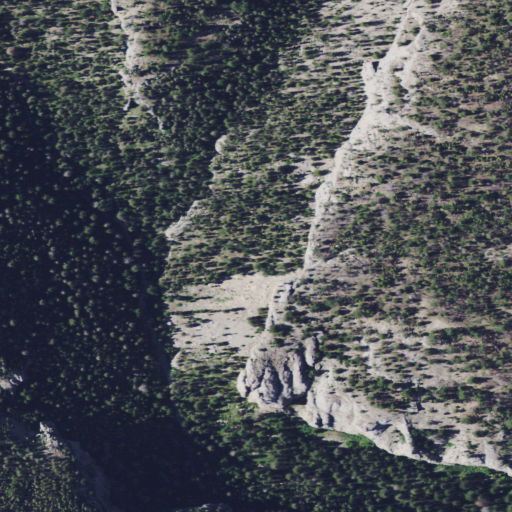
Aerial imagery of gap in Montana named Haymaker Narrows containing evergreen forest and shrub